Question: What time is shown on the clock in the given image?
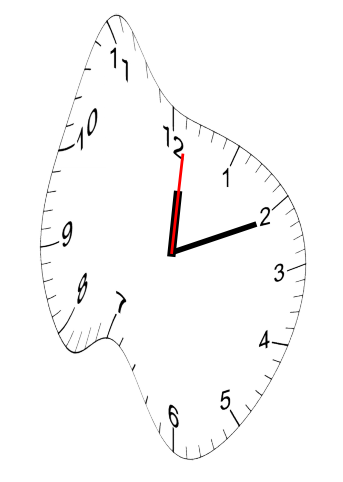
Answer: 12:11:01